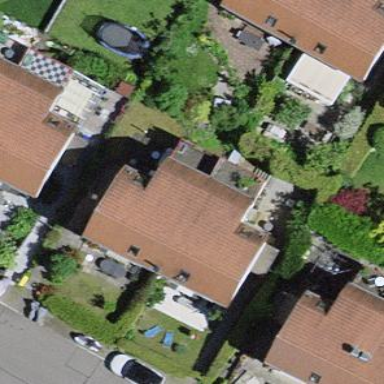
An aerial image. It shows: Semi-detached house with gabled roof.